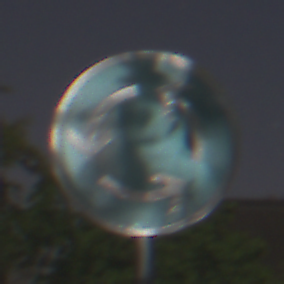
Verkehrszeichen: Kreisverkehr
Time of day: Night
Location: Outdoor (Nature)
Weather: Clear
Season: NotSpecified
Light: Natural